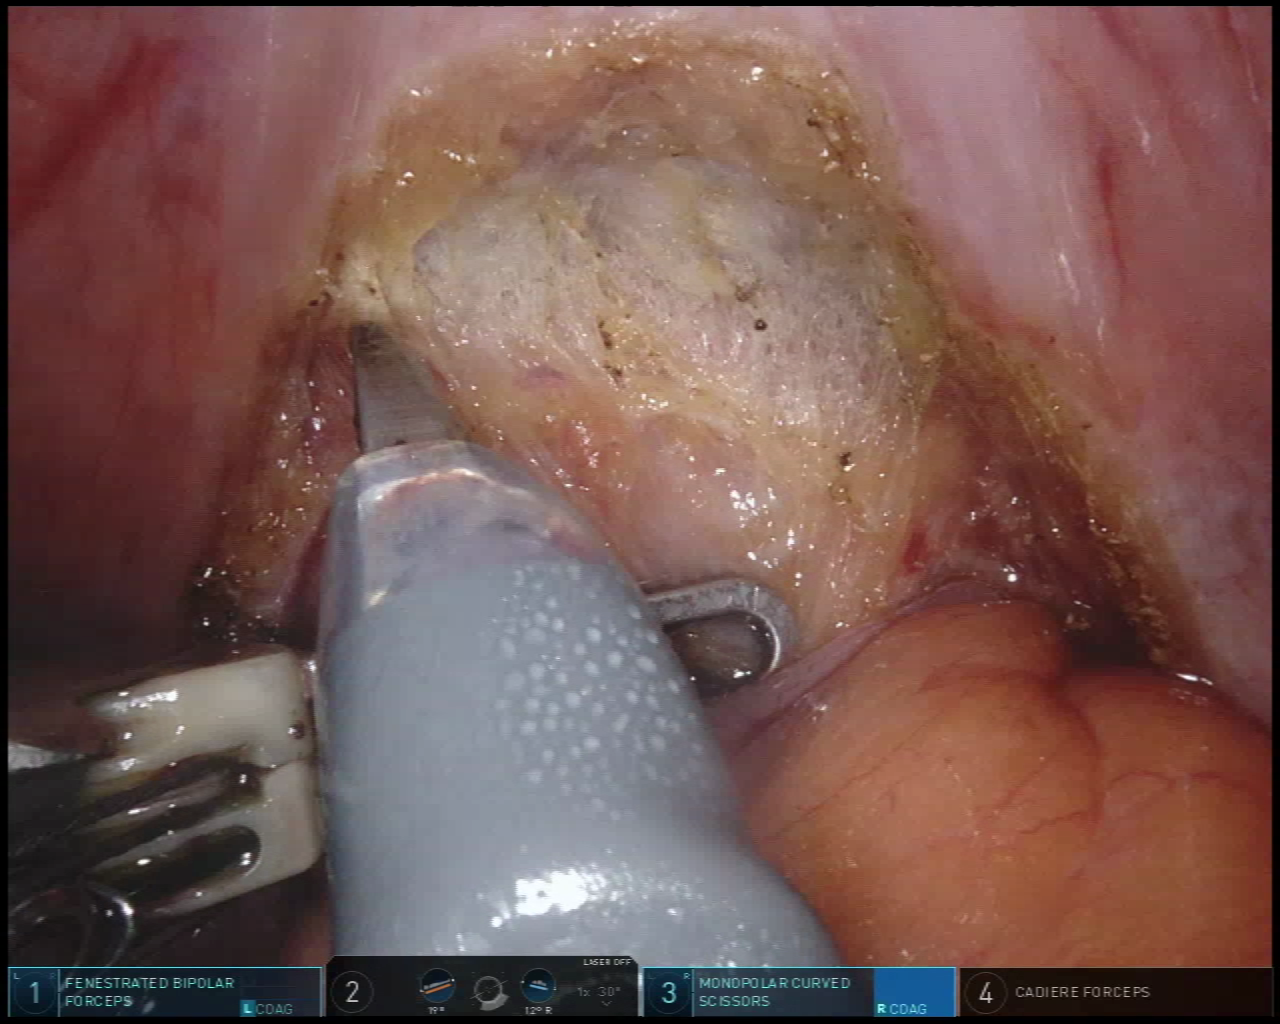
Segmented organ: vesicular_glands
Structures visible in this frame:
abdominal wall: no
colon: no
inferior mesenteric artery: no
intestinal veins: no
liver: no
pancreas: no
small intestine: no
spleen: no
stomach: no
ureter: no
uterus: no
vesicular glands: yes